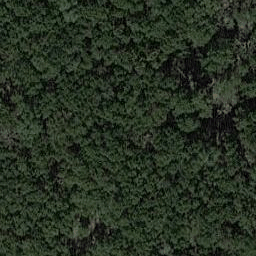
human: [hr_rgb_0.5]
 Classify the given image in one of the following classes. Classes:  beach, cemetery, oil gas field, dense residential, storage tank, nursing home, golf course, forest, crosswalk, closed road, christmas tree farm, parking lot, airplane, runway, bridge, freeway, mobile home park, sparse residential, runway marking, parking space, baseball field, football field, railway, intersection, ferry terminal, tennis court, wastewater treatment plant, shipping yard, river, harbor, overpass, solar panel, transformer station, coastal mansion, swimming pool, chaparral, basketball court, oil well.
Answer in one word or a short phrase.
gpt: forest